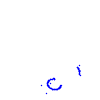
Particle: proton